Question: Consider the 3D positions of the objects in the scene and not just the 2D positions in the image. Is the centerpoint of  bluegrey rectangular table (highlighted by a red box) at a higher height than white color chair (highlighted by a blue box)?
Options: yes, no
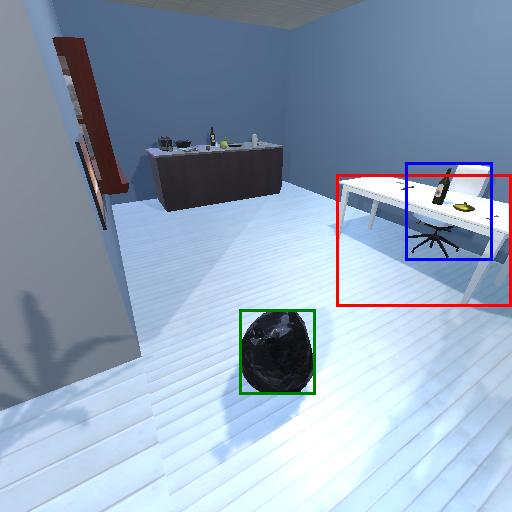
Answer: yes